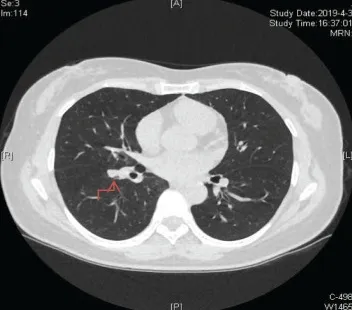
Post-completion of chemotherapy sessions, a follow-up chest CT scan revealed an augmented count and dimensions of nodules within bilateral lungs, indicating the emergence of lung metastases. The lesion near the oblique fissure in the lower lobe of the right lung.
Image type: radiology (ct)